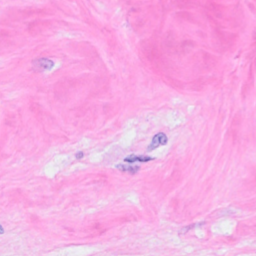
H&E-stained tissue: Breast